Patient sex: F
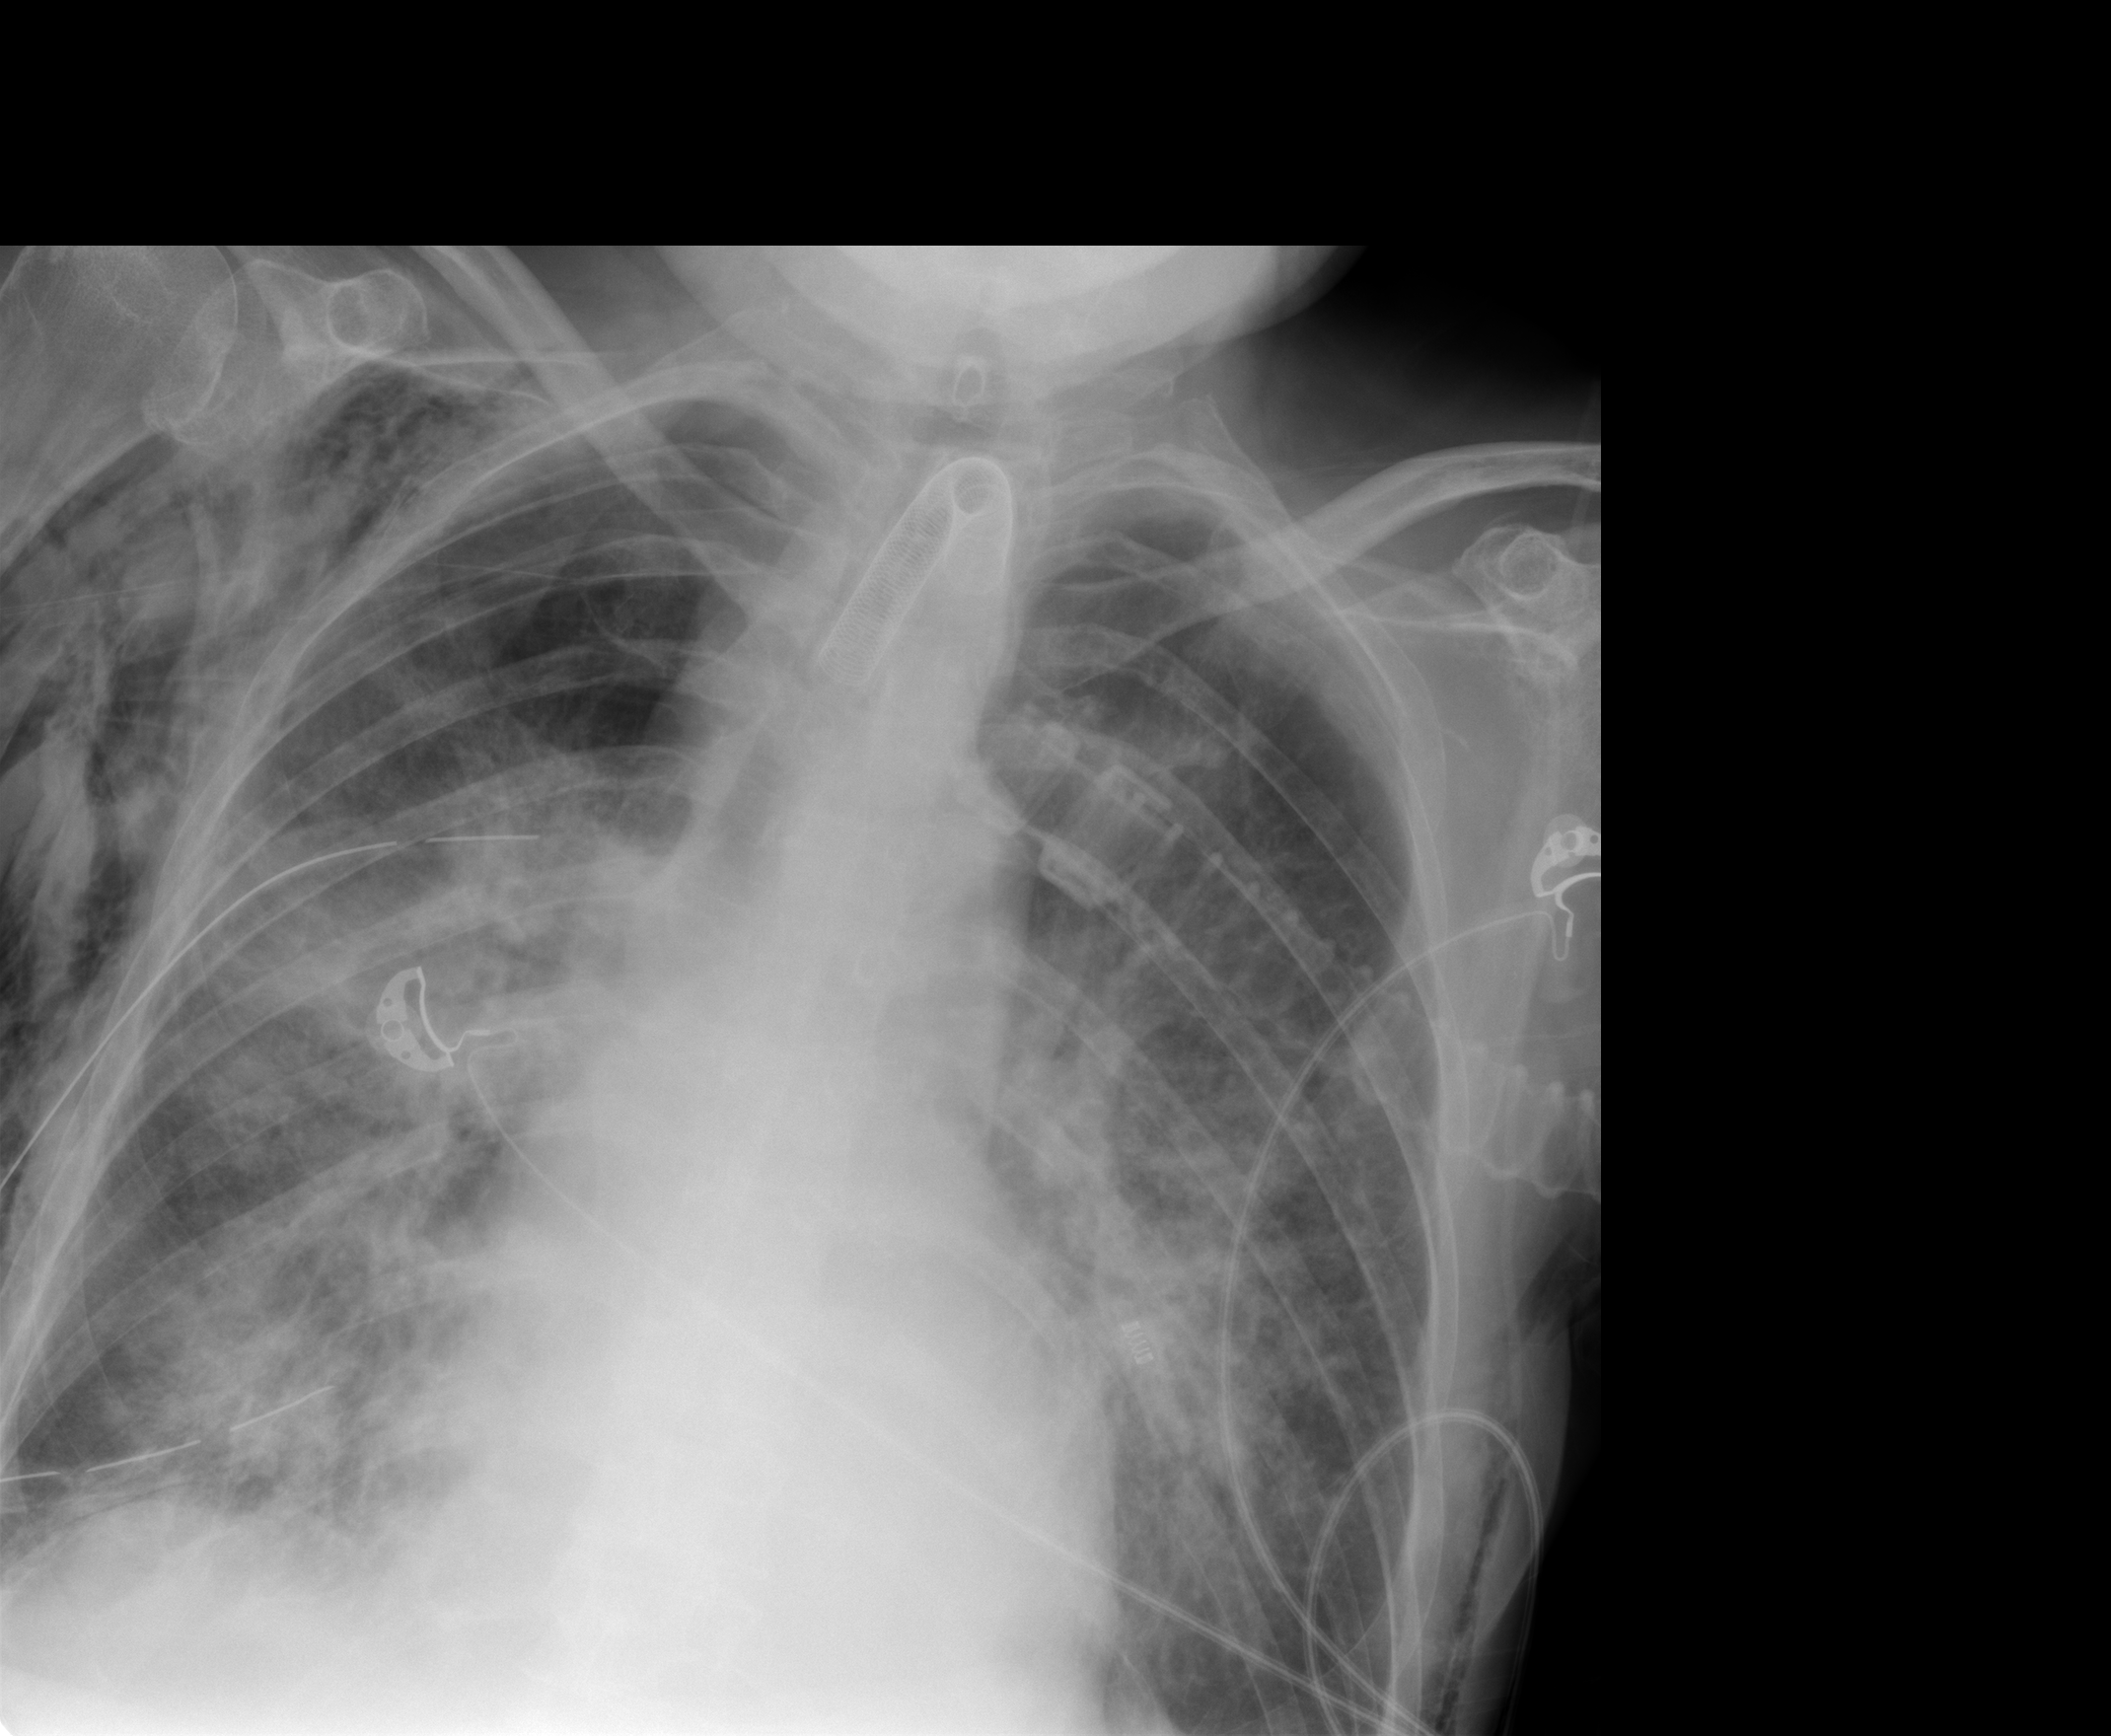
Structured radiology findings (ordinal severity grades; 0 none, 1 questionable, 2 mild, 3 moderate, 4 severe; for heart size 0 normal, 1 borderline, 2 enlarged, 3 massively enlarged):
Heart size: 0
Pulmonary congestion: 1
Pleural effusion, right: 1
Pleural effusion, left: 2
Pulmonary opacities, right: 3
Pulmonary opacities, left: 3
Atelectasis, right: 2
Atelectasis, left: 2